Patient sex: F
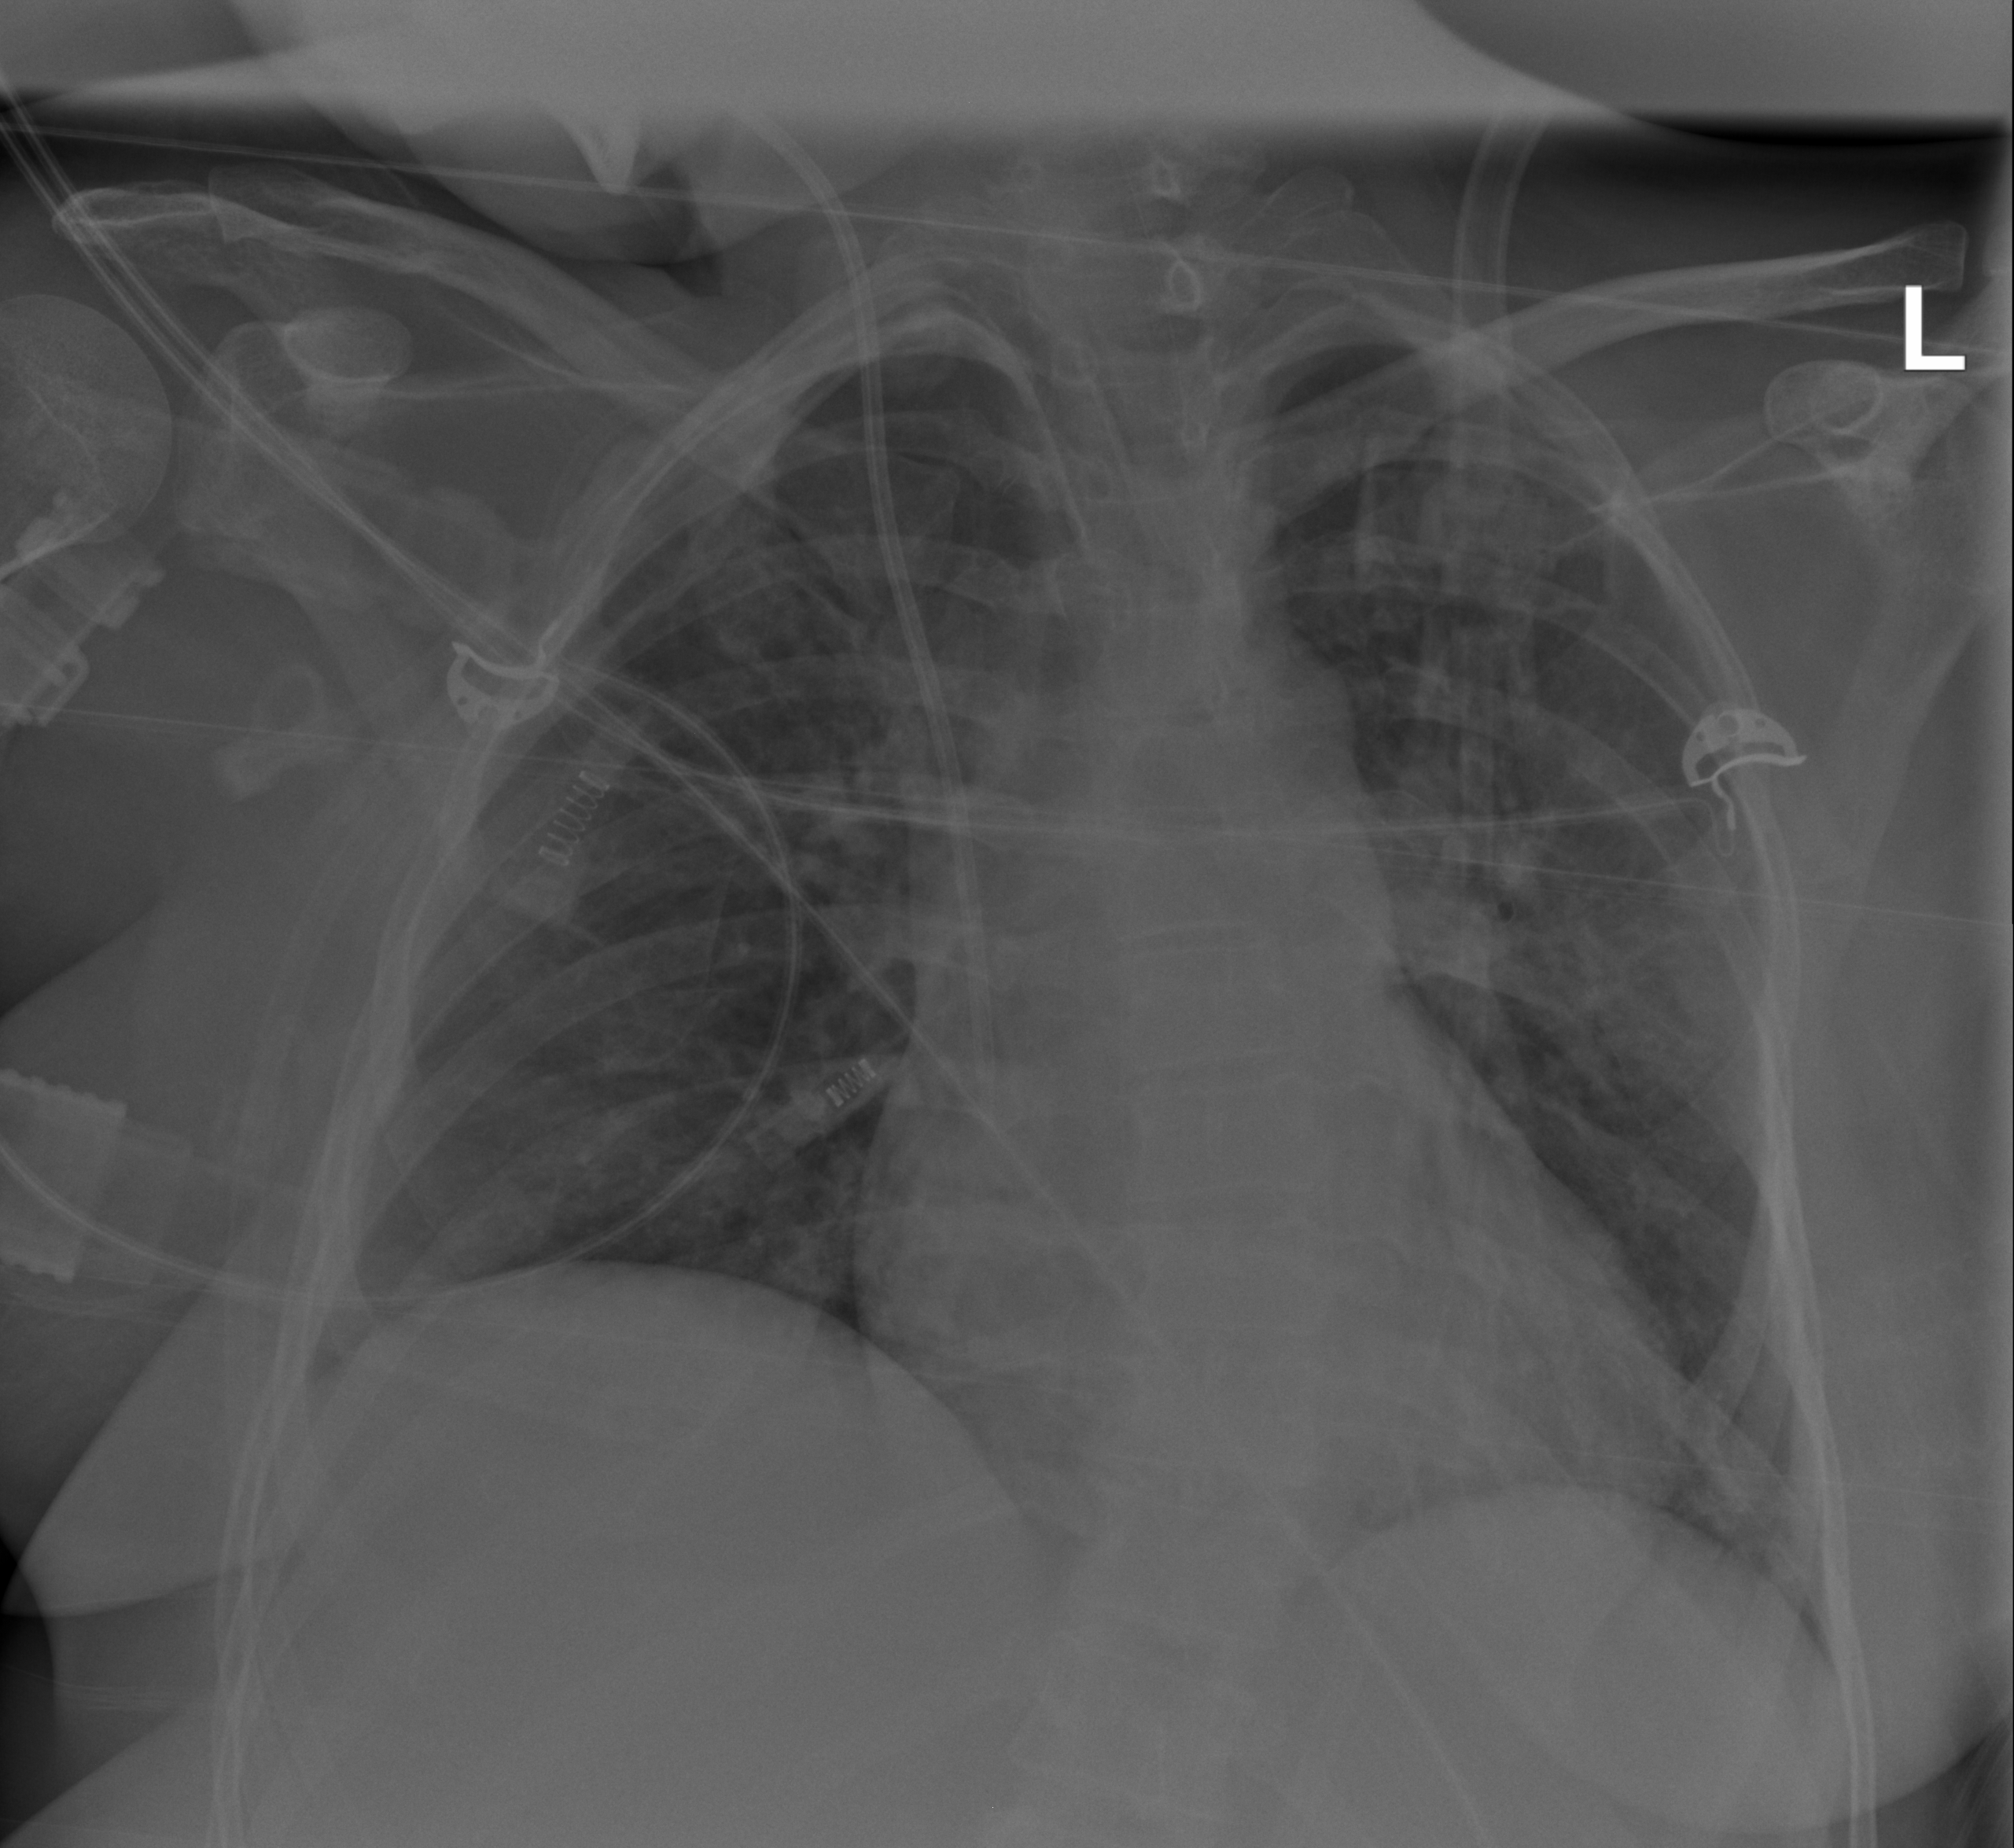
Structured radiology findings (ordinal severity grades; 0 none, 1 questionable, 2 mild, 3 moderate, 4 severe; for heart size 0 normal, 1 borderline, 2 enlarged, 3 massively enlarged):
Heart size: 1
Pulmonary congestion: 2
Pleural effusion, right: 0
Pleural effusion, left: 0
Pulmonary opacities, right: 2
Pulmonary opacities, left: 2
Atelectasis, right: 0
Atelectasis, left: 0